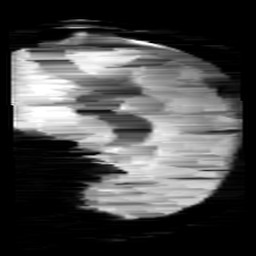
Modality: minIP
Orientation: sagittal
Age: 13
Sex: male
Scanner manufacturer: siemens
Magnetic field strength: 3 T
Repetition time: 0.027 s
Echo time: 0.02 s